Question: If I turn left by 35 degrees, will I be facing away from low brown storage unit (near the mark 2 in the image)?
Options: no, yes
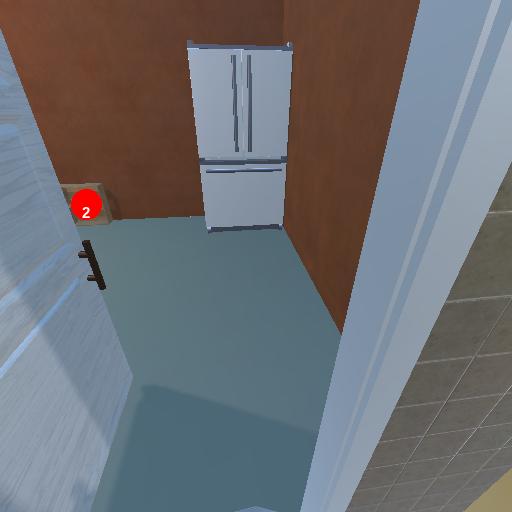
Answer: no